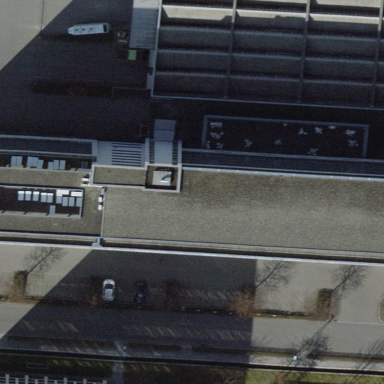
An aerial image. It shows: Office building.